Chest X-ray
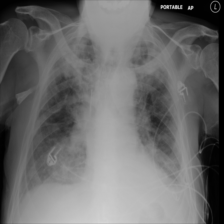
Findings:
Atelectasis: positive
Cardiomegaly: negative
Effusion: positive
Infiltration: negative
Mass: negative
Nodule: positive
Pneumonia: negative
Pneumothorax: negative
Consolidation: negative
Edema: negative
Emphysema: negative
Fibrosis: negative
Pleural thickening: negative
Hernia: negative